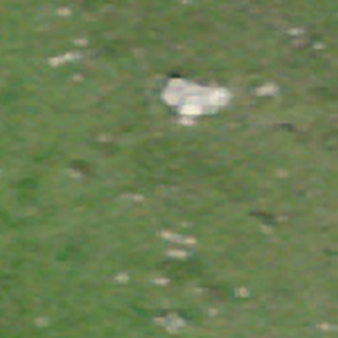
Label: other